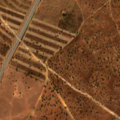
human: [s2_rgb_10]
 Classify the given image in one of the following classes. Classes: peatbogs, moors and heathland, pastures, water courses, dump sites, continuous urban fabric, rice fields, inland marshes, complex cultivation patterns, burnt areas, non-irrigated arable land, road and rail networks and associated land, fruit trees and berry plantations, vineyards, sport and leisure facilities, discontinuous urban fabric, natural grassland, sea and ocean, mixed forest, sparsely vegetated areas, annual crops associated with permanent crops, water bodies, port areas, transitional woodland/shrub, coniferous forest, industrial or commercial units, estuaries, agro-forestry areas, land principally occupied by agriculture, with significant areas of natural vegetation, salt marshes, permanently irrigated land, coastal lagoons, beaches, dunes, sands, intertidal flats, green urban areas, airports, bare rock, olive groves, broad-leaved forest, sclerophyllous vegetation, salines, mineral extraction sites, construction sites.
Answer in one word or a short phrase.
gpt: non-irrigated arable land, pastures, agro-forestry areas, transitional woodland/shrub